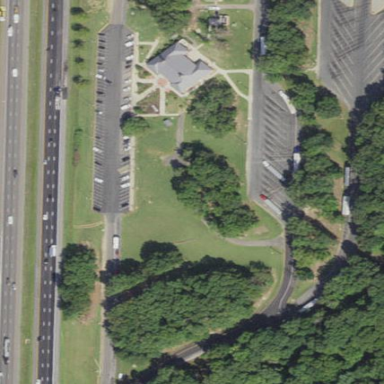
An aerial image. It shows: Rest area along the road.